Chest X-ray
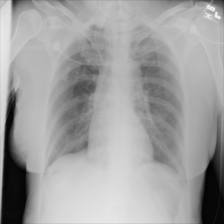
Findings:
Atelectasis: negative
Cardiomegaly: negative
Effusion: negative
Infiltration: negative
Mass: negative
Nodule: negative
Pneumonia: negative
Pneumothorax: negative
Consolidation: negative
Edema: negative
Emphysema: negative
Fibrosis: negative
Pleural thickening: negative
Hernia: negative